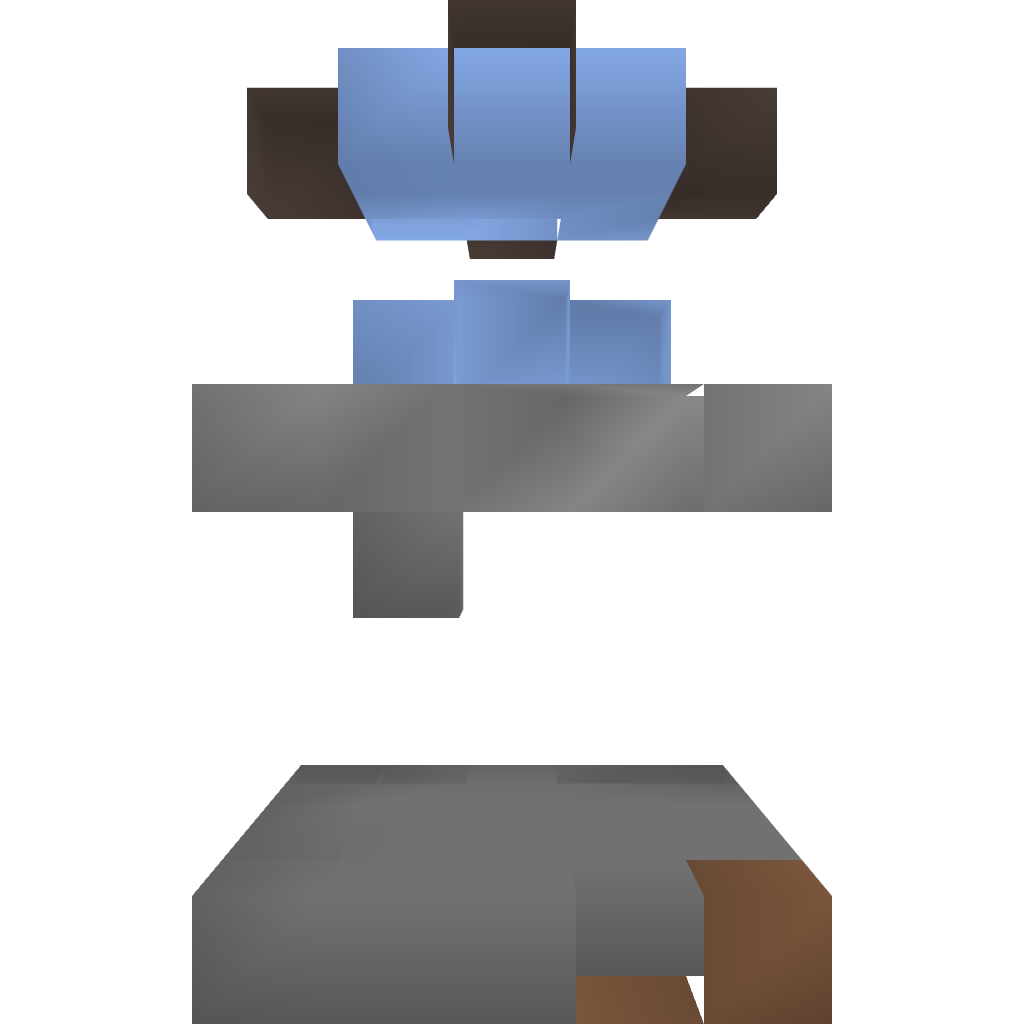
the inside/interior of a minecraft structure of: A simple redstone trash.